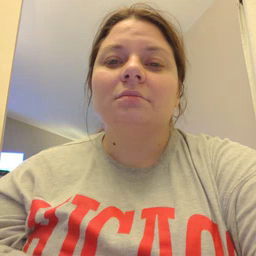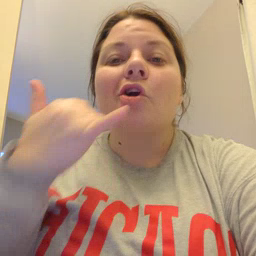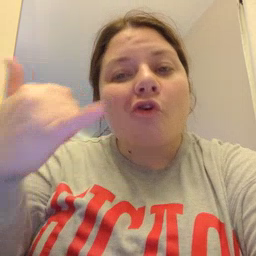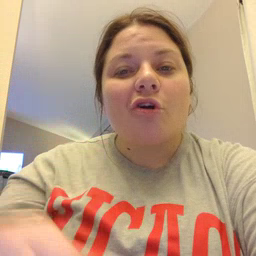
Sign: callonphone